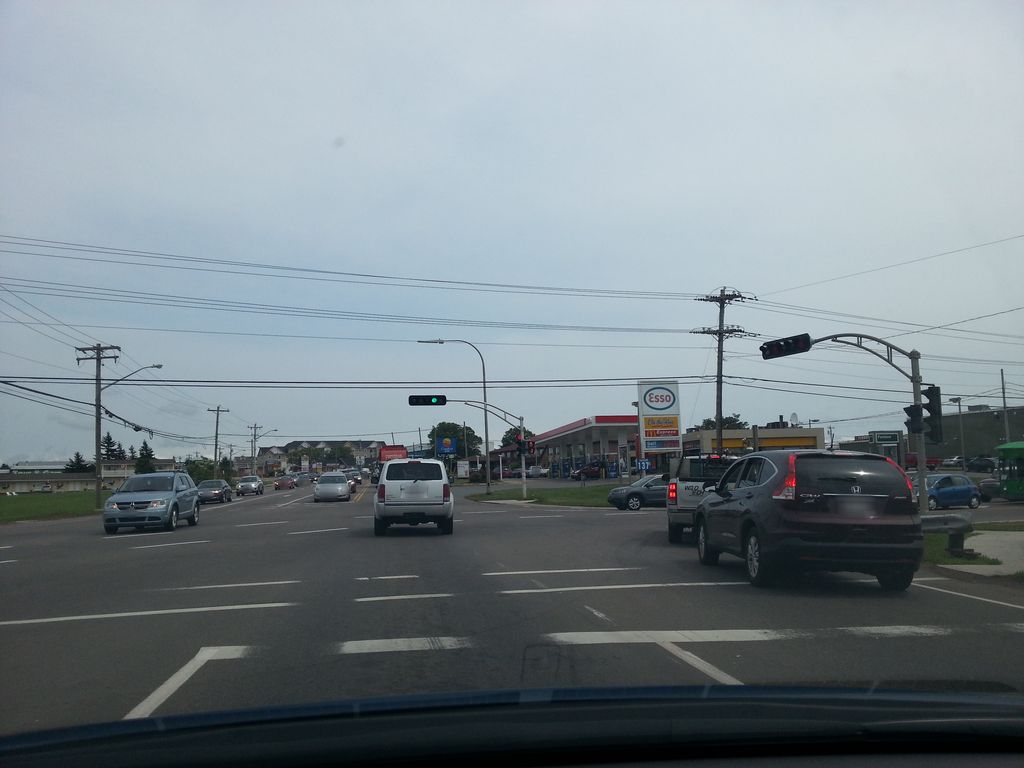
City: charlottetown